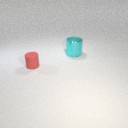
small red rubber cylinder to the left of large cyan metal cylinder